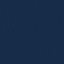
Land use / land cover: SeaLake